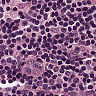
Metastatic tissue present: no